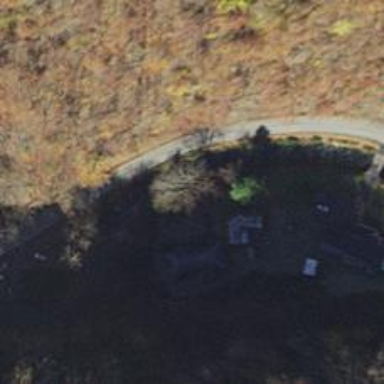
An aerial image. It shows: Driveway leading to service road.